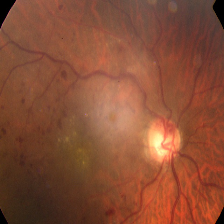
Diabetic retinopathy grade: Severe